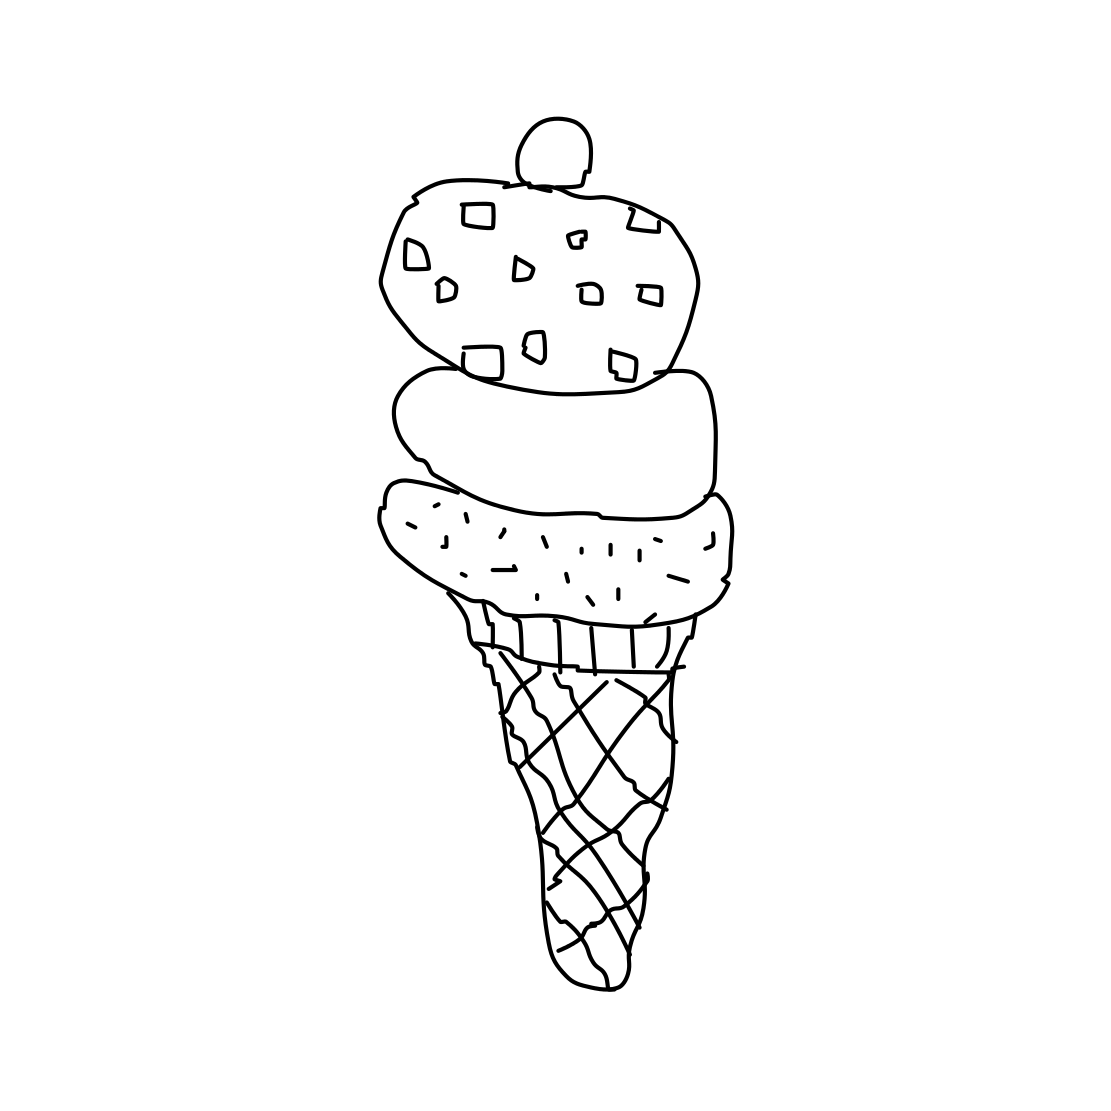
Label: ice-cream-cone